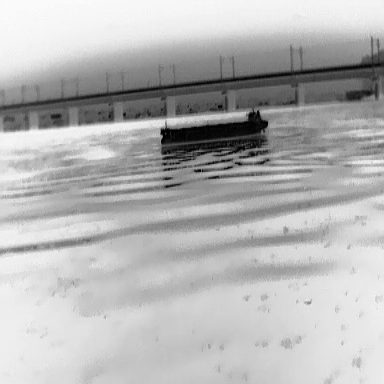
There is a liner in the infrared image.